Interaction volume radius: 10 \u00c5
Interaction volume height: 10 \u00c5
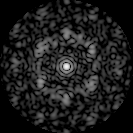
Disorder parameter: 0.6997